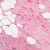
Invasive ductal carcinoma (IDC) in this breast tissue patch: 0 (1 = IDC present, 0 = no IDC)